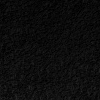
Atmospheric dust classification: not_dusty